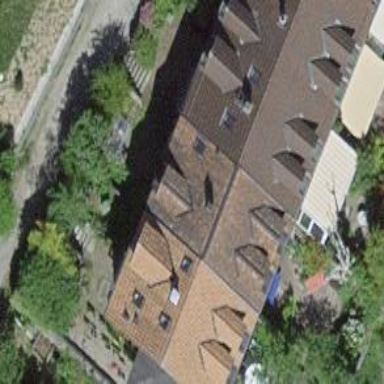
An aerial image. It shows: Terrace building with gabled roof oriented across.